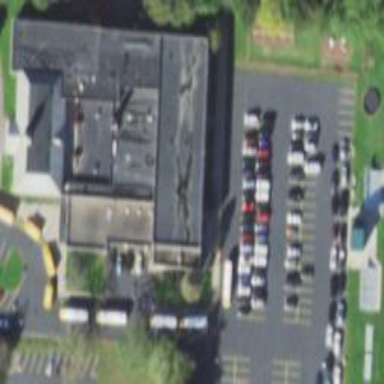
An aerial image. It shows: School building.